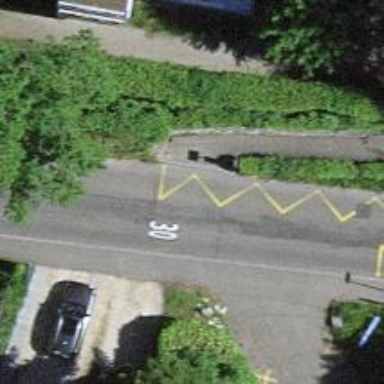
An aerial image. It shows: Bus stop with stop position for public transport.